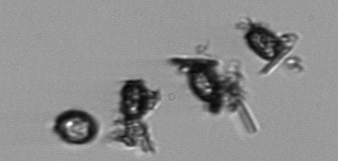
Label: Thalassiosira_TAG_external_detritus